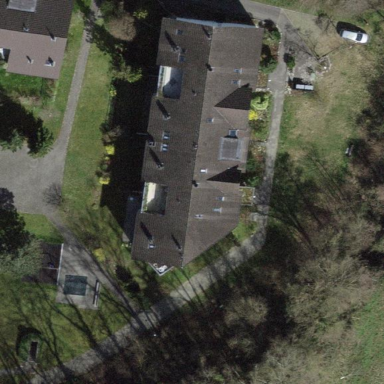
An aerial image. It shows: Building with tiled roof.